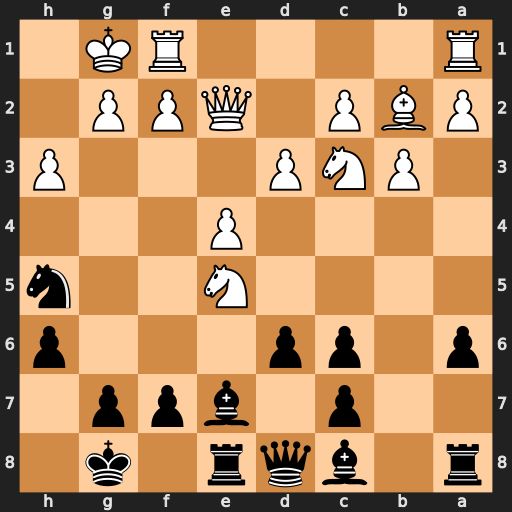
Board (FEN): r1bqr1k1/2p1bpp1/p1pp3p/4N2n/4P3/1PNP3P/PBP1QPP1/R4RK1
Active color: b
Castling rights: -
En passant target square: -
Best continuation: Nf4 Qd1 dxe5